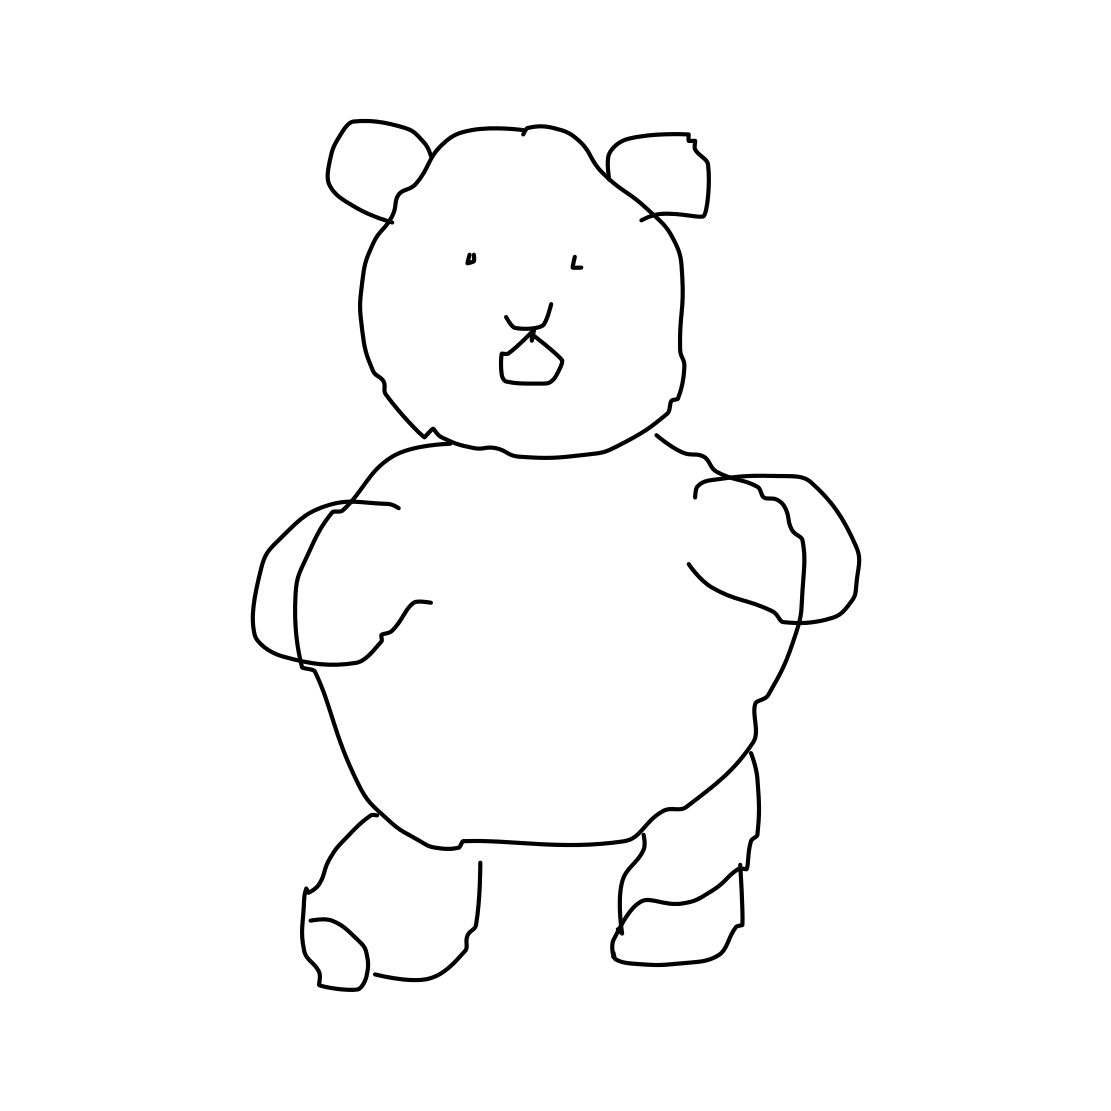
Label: teddy-bear